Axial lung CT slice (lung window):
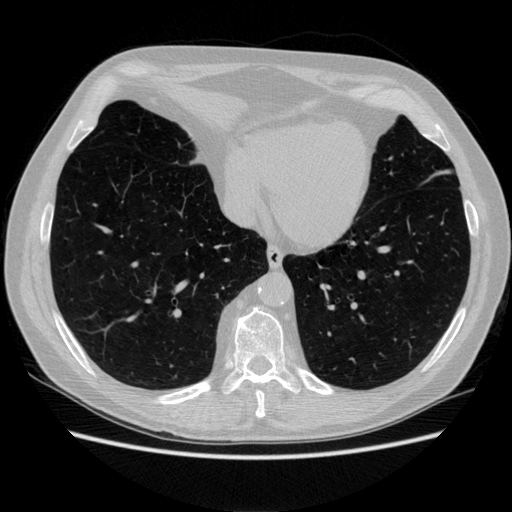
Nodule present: no